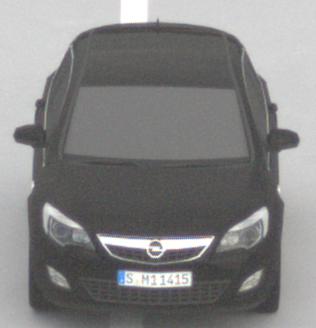
Make: Opel
Model: Astra 1.4 ecoFlex
Detailed model: Astra (J)
Model produced from: 2009/12
Model produced until: 2010/12
Doors: 5
Color: black
Road condition: dry road
Daytime: midday
Contrast: low contrast